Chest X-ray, AP view. Patient: 53 years old, sex M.
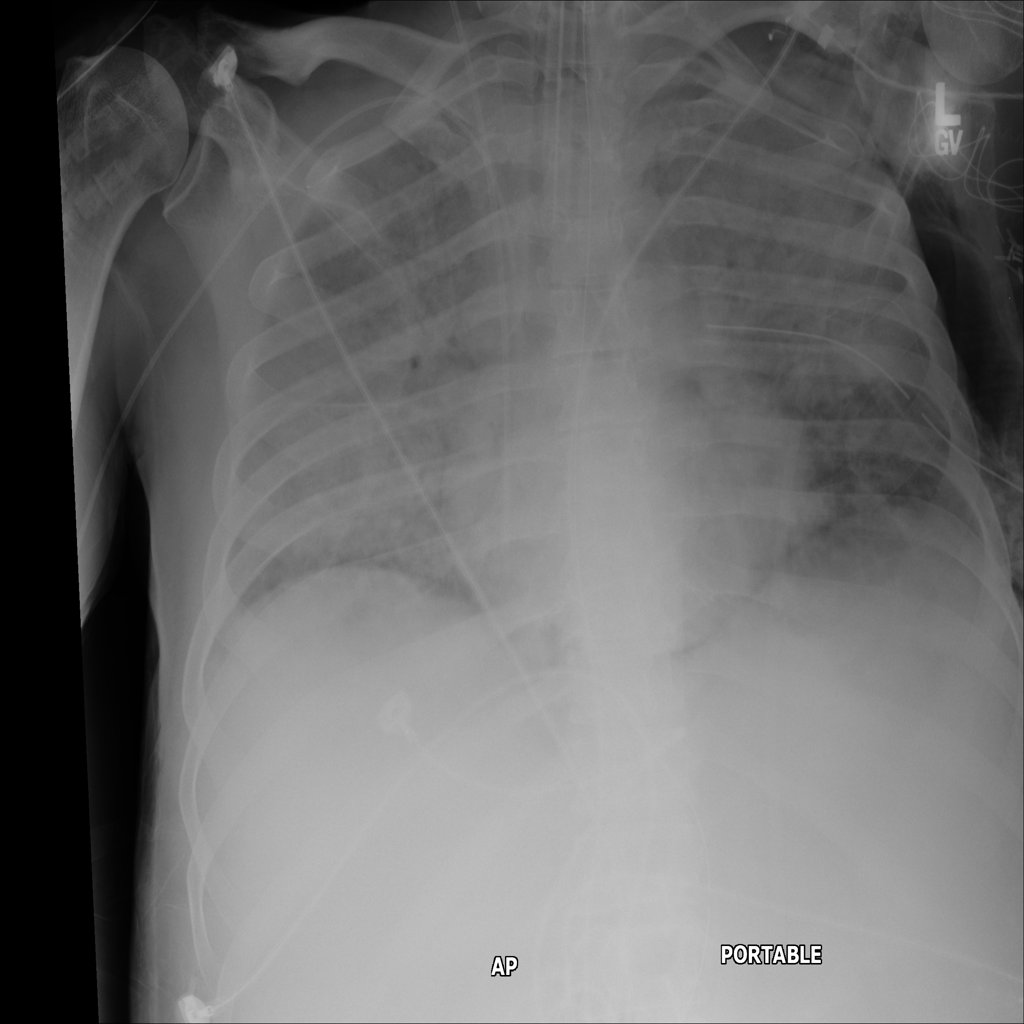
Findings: Consolidation, Emphysema, Pneumothorax